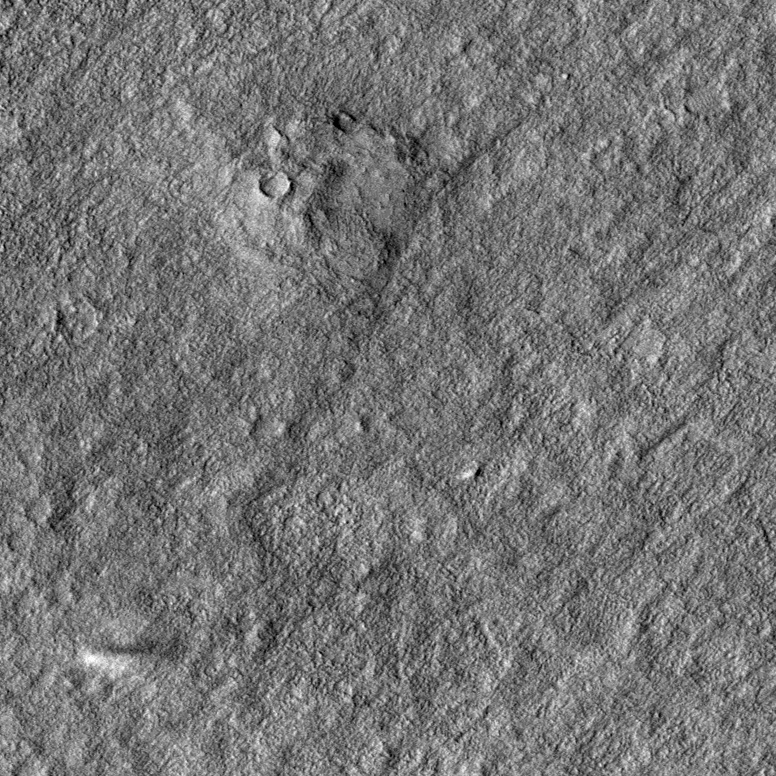
Label: dustdevil